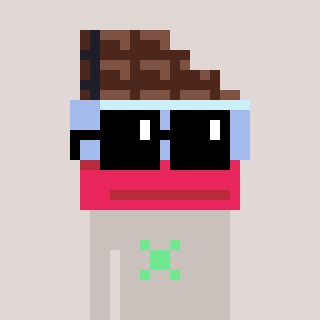
a pixel art character with square black sunglasses, a chocolate-shaped head and a foggrey-colored body on a warm background